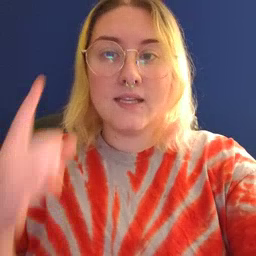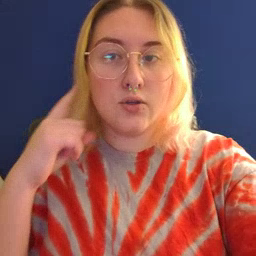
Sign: ear